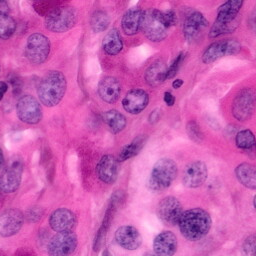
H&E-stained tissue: Pancreatic